Question: I am using livewire with Laravel 8 for insertion of a form into my database and I am getting the following error. i tried json encode on the grade variable but i am unable to resolve the issue.

'''
//my insertion view
<div >
<select class="form-control" id="select2-dropdown">
<option value="">Select Option</option>
<option value="{{ $item }}">{{ $item }}</option>
@foreach($grade as $item)
<option value="{{ $item }}">{{ $item }}</option>
@endforeach
</select>
</div>
//inside livewire/wizard
class Wizard extends Component
{
public $currentStep = 1;
public $first_name, $price, $detail,$middle_name,
public $grade = [
'one',
'two',
'Three',
'Four'
];
public function submitForm()
{
Student::create([
'grade' =>$this->grade
]);
'''
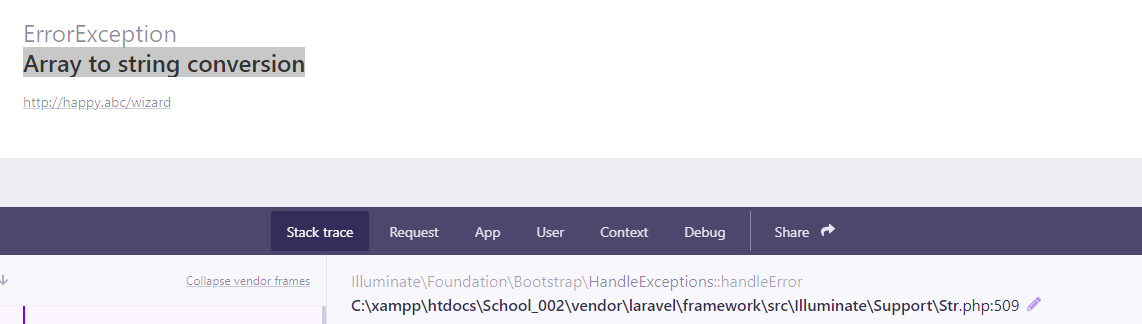
Answer: in the blade
'''
<select class="form-control" id="select2-dropdown" wire:model="selectedItem"> // wire:model bind to the property
<option value="">Select Option</option>
@foreach($grade as $item)
<option value="{{ $item }}">{{ $item }}</option>
@endforeach
</select>
'''
in component
'''
public $selectedItem;
public $grade = [
'one',
'two',
'Three',
'Four'
];
public function submitForm()
{
Student::create([
'grade' =>$this->selectedItem
]);
}
'''